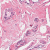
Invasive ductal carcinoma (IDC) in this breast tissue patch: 0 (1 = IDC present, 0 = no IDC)